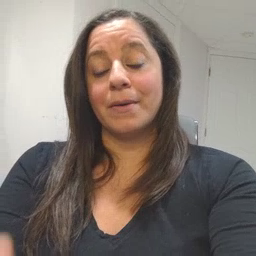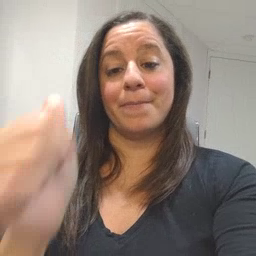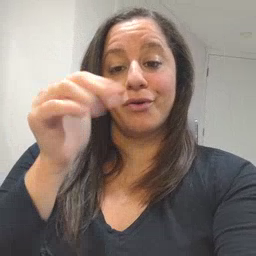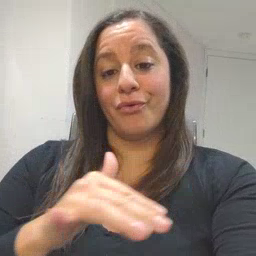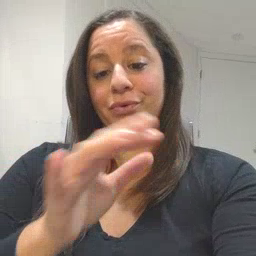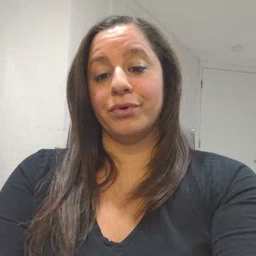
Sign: backyard